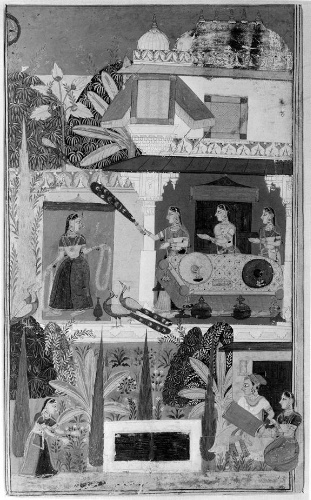
Date: ca. 1680
Object type: Folio
Classification: Paintings
Medium: Ink and opaque watercolor on paper
Culture: India (Rajasthan, Mewar)
Dimensions: 15 x 9 in. (38.1 x 22.9 cm)
Department: Asian Art
Credit line: Purchase, Francis M. Weld Gift, 1952
Accession year: 1952
Repository: Metropolitan Museum of Art, New York, NY
Tags: Men|Women|Peacocks